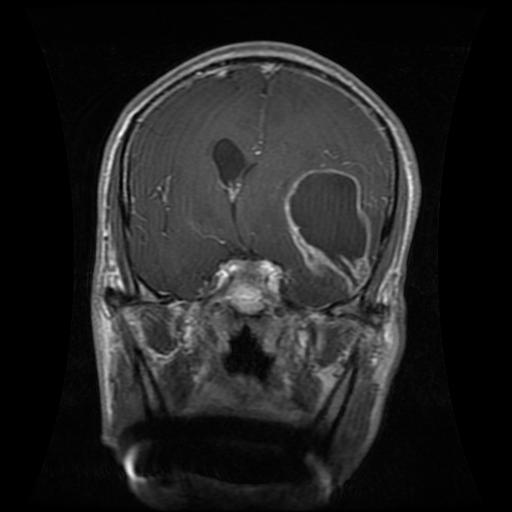
Label: glioma